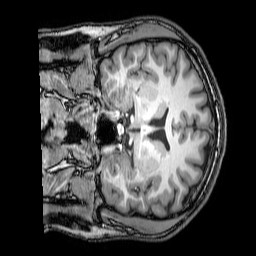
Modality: T1w
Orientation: coronal
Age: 26
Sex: male